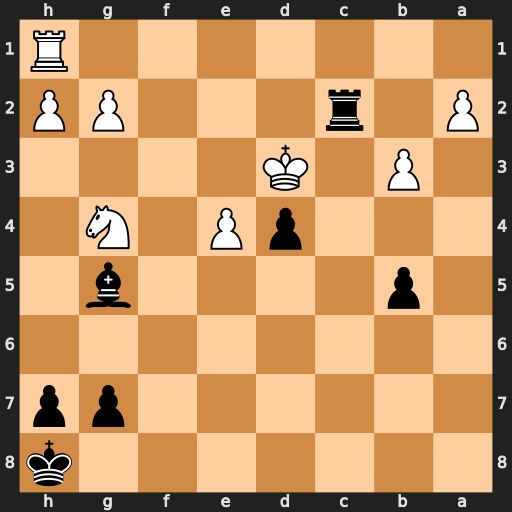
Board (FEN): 7k/6pp/8/1p4b1/3pP1N1/1P1K4/P1r3PP/7R
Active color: b
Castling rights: -
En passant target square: -
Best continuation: Rd2#